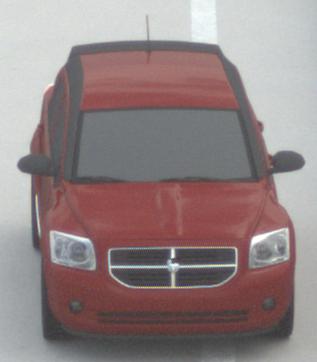
Make: Dodge
Model: Caliber 1.8
Detailed model: Caliber
Model produced from: 2006/06
Model produced until: 2009/03
Doors: 5
Color: red
Road condition: dry road
Daytime: midday
Contrast: low contrast